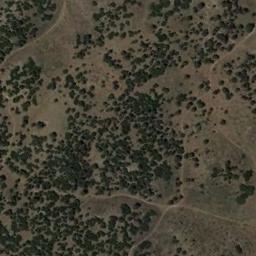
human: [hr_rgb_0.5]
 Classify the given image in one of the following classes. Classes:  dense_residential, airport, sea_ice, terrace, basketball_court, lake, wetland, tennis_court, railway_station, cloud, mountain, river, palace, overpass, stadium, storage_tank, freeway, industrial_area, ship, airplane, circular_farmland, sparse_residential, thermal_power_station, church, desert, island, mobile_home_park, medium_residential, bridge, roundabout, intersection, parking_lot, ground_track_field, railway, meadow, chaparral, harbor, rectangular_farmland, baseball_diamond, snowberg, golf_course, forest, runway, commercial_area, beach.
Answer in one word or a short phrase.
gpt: chaparral